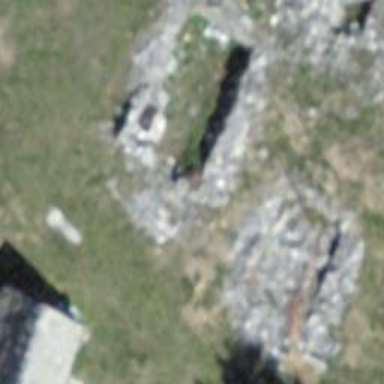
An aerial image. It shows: Historic building in ruins.